Field crop: maize
Growth stage: 1
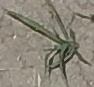
Species: sorghum